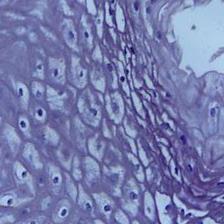
Diagnosis: Normal